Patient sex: M
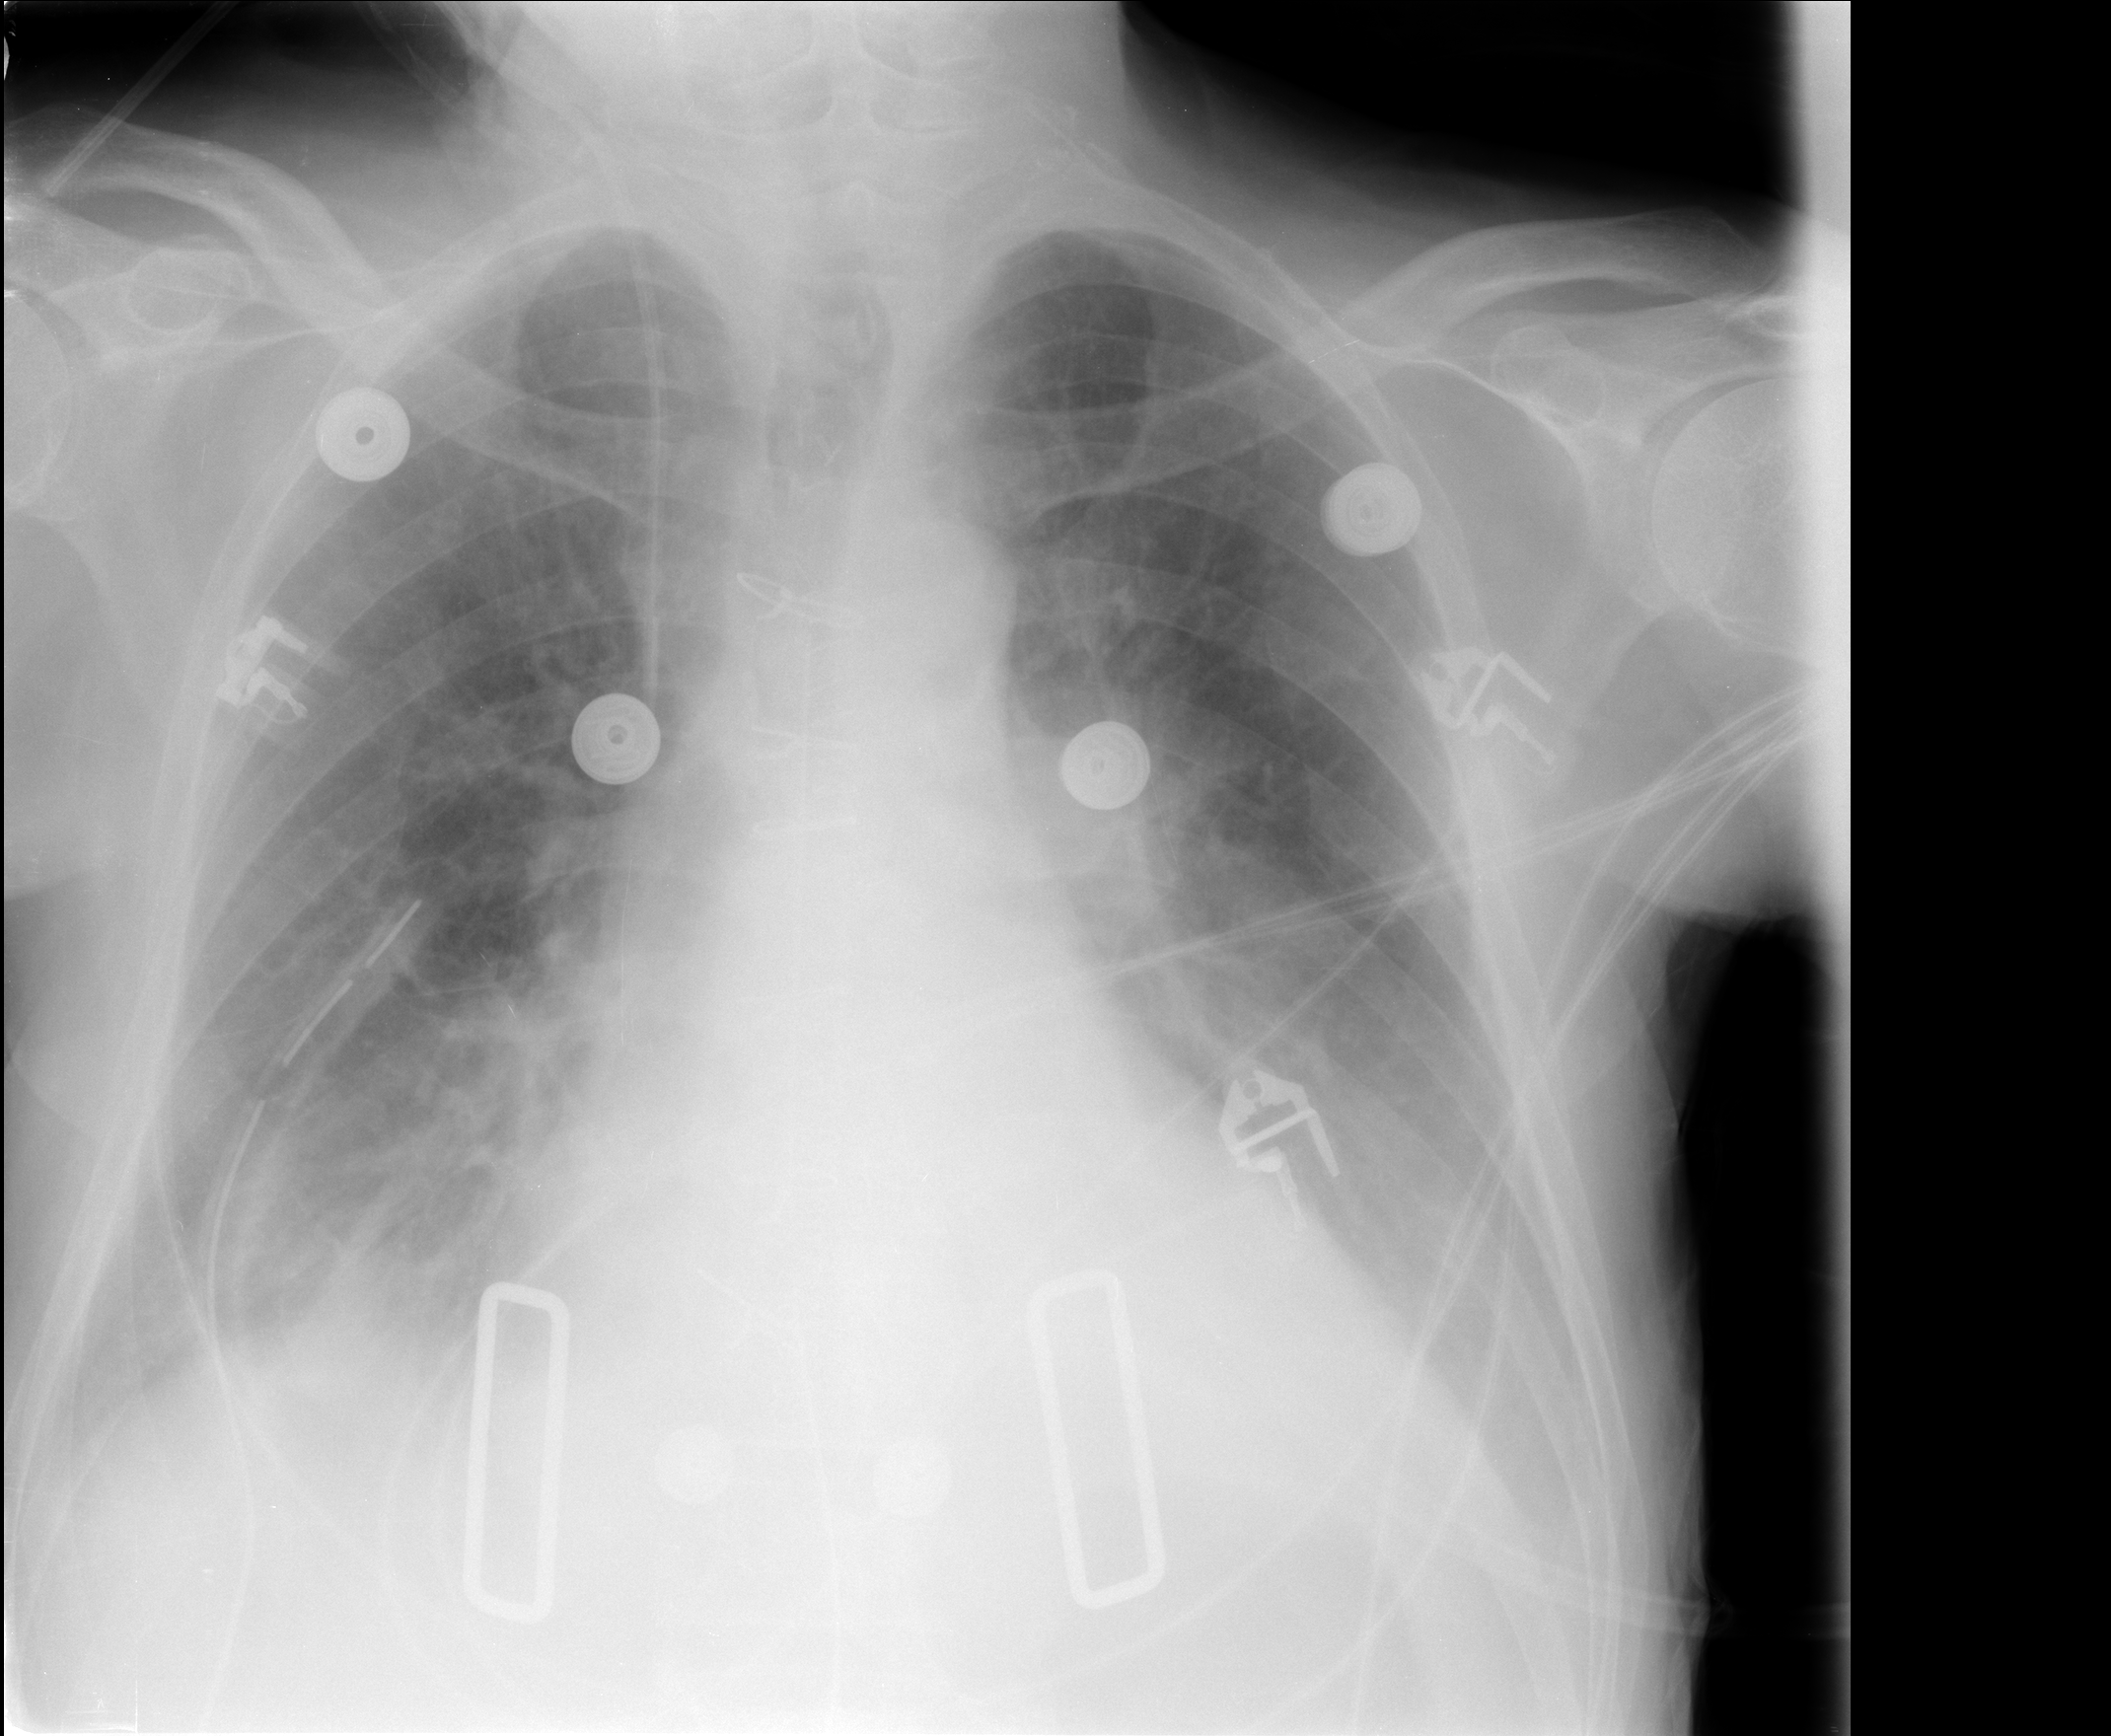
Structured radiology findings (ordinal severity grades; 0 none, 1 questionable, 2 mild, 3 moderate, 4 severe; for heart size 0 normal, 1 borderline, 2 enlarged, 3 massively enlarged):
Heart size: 2
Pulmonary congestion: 2
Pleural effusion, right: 2
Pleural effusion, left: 2
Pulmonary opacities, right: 0
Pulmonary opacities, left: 0
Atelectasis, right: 2
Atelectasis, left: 2